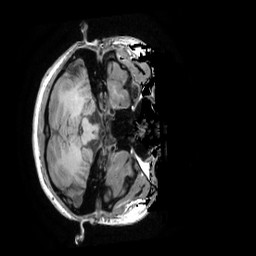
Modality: T1w
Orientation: axial
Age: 24
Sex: female
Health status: healthy
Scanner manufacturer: ge